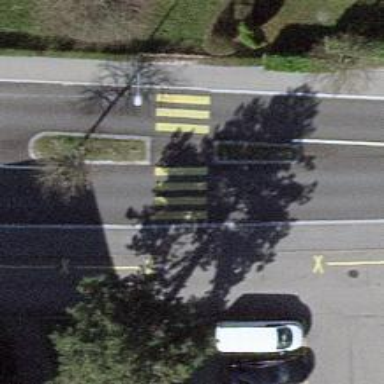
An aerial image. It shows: Zebra crossing with crossing island.